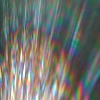
Label: sunburn